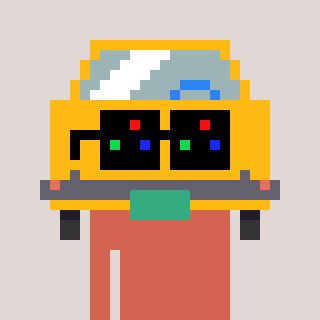
a pixel art character with square black sunglasses, a taxi-shaped head and a peachy-colored body on a warm background